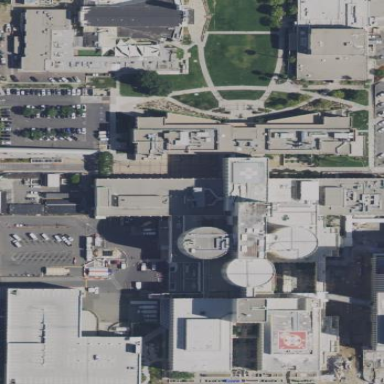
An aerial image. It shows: Hospital building.